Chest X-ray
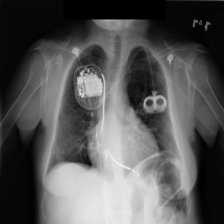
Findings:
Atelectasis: negative
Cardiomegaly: negative
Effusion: negative
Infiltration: negative
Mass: negative
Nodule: negative
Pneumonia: negative
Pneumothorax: negative
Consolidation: negative
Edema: negative
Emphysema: negative
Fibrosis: negative
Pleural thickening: negative
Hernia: negative